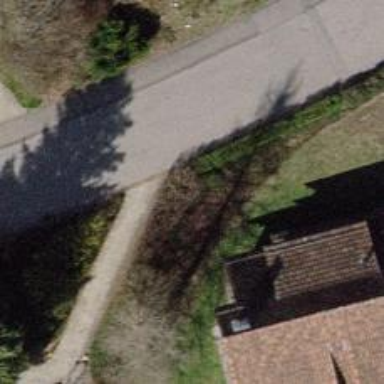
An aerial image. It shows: Hedge acting as barrier.